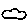
Label: cloud